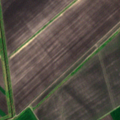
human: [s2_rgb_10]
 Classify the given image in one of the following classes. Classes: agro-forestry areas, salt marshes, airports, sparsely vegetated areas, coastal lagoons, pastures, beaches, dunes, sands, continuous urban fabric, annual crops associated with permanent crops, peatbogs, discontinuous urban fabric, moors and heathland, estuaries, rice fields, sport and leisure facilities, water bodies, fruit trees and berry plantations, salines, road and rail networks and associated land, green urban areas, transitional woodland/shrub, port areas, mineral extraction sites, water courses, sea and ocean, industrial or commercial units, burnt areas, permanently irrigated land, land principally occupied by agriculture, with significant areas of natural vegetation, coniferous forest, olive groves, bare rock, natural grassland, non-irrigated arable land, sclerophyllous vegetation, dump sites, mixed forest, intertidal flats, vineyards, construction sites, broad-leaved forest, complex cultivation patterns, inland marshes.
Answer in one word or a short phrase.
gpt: non-irrigated arable land